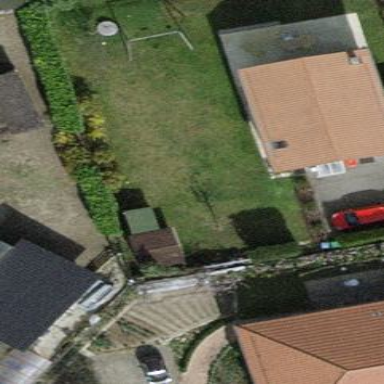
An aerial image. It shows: Garden surrounded by fence.